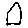
Label: house